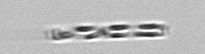
Label: Dactyliosolen_fragilissimus